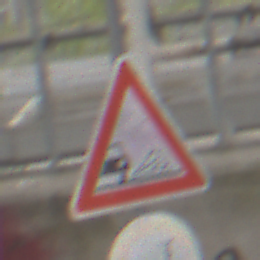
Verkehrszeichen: SplittSchotter
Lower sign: VerbotUeberholenEinspurigeFahrzeuge
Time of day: Midday
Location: Roofed (Special)
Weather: Overcast
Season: NotSpecified
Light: Natural